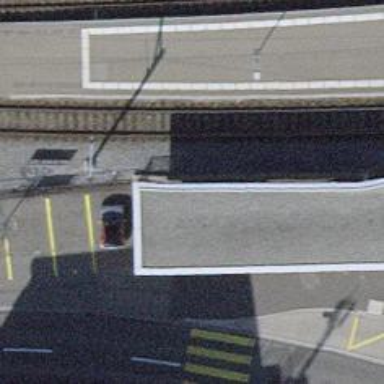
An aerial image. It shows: Footway with ramp.